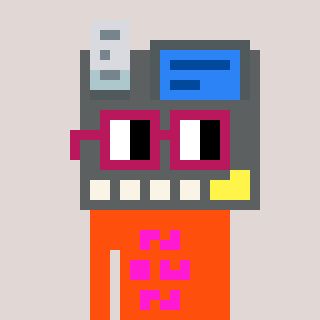
a pixel art character with square dark red glasses, a cash register-shaped head and a orange-colored body on a warm background